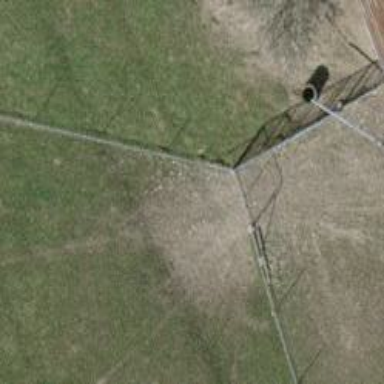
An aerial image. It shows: Gate.